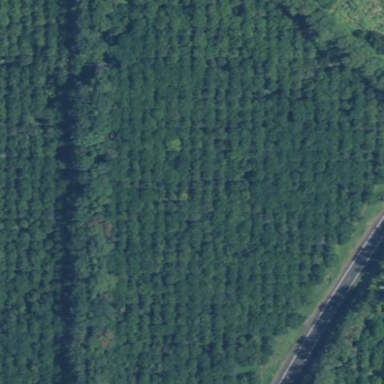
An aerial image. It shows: Orchard filled with macadamia trees.